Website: home-depot
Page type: payment
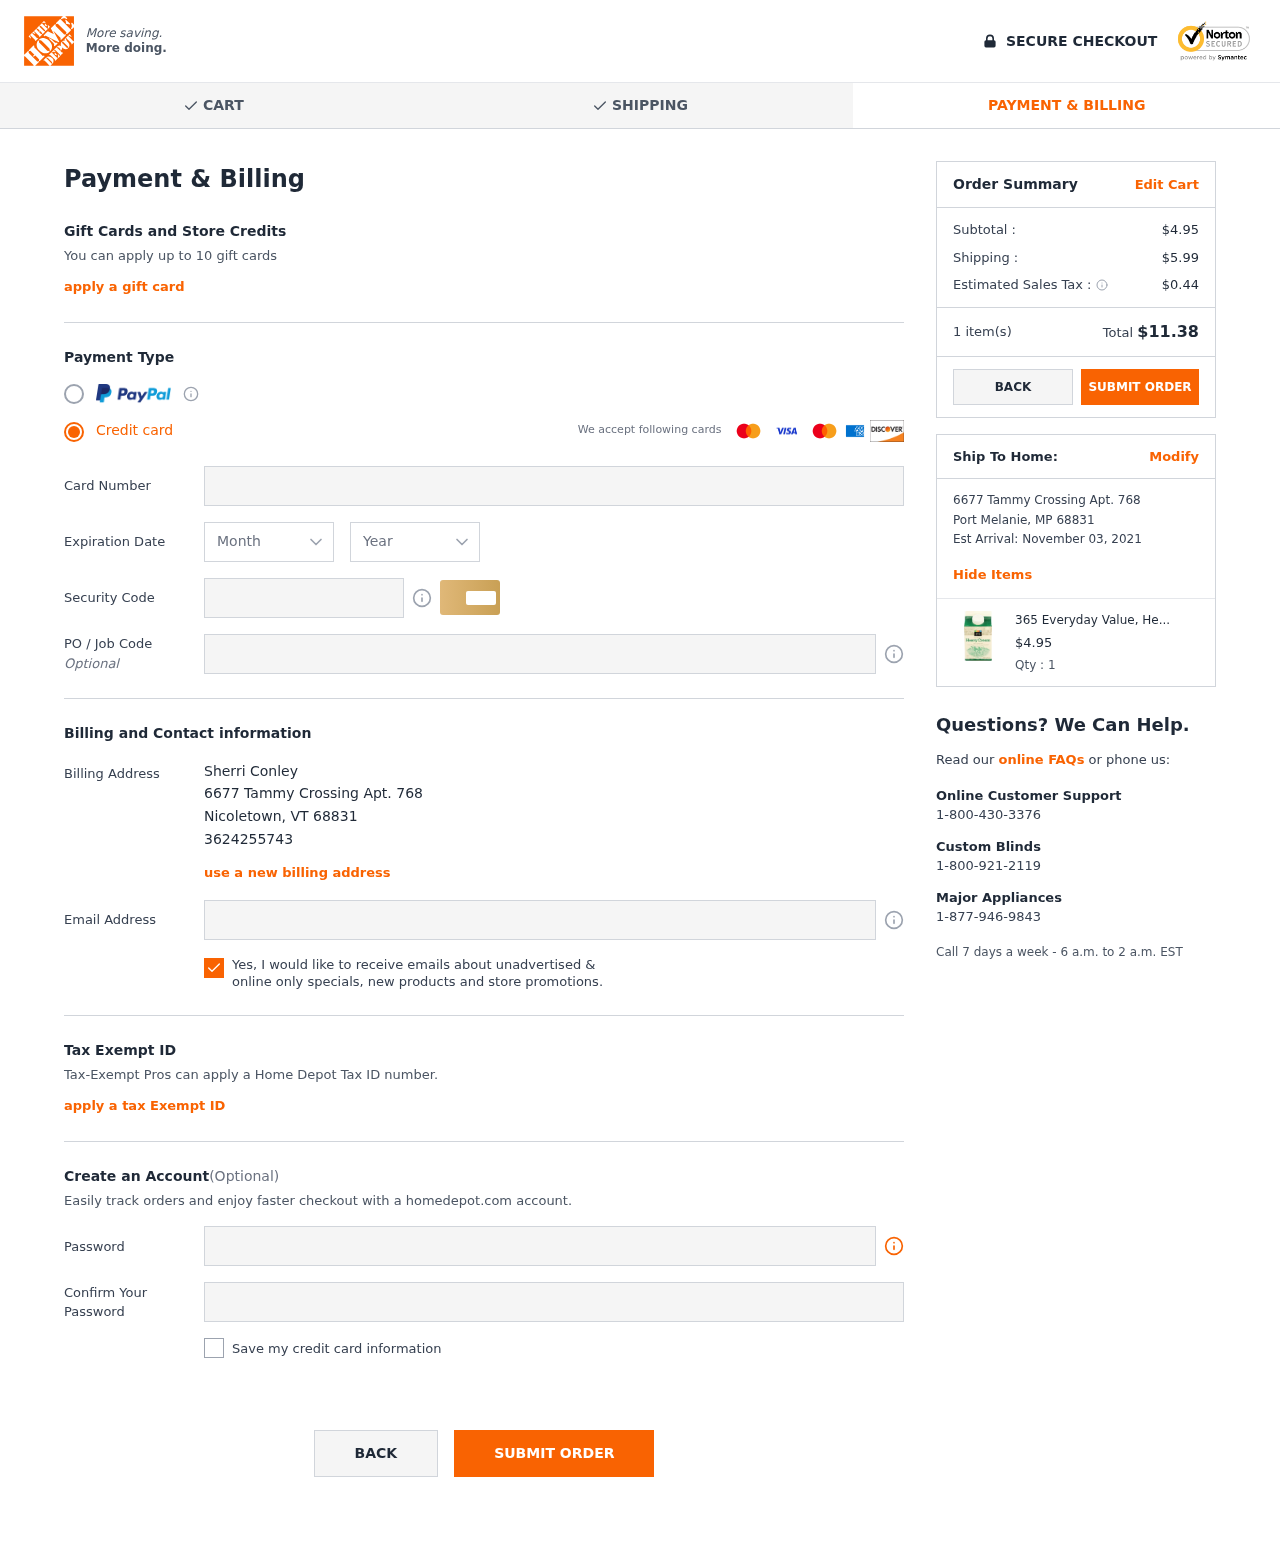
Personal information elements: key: PII_CARD_CVV
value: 1672
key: PII_CARD_EXPIRY_MONTH
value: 09
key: PII_CARD_EXPIRY_YEAR
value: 29
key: PII_CARD_NUMBER
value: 3733 0523 8698 015
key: PII_CITY
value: Nicoletown
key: PII_CITY2
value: Port Melanie
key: PII_EMAIL
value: sherri_conley@hotmail.com
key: PII_FULLNAME
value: Sherri Conley
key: PII_PHONE
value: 3624255743
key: PII_POSTCODE
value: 68831
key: PII_POSTCODE2
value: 68831
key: PII_STATE_ABBR
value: VT
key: PII_STATE_ABBR2
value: MP
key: PII_STREET
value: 6677 Tammy Crossing Apt. 768
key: PII_STREET2
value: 6677 Tammy Crossing Apt. 768
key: PII_POSTCODE_FULL
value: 68831
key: PII_POSTCODE_NUMERIC
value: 68831
Product elements: key: PRODUCT1_NAME
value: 365 Everyday Value, Heavy Whipping Cream, 16 Fl Oz
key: PRODUCT1_PRICE
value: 4.95
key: PRODUCT1_QUANTITY
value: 1
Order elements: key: ORDER_SUBTOTAL
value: $4.95
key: ORDER_SHIPPING_COST
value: $5.99
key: ORDER_TAX
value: $0.44
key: ORDER_NUM_ITEMS
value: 1 item(s)
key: ORDER_TOTAL
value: $11.38
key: ORDER_DELIVERY_DATE
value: November 03, 2021